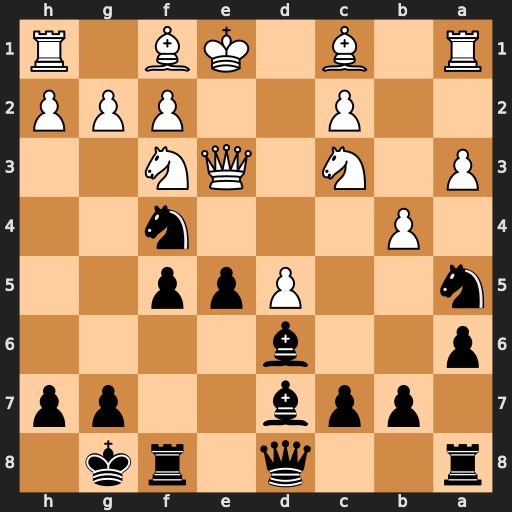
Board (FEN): r2q1rk1/1ppb2pp/p2b4/n2Ppp2/1P3n2/P1N1QN2/2P2PPP/R1B1KB1R
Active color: b
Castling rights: KQ
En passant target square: -
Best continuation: Nc4 Qxf4 exf4